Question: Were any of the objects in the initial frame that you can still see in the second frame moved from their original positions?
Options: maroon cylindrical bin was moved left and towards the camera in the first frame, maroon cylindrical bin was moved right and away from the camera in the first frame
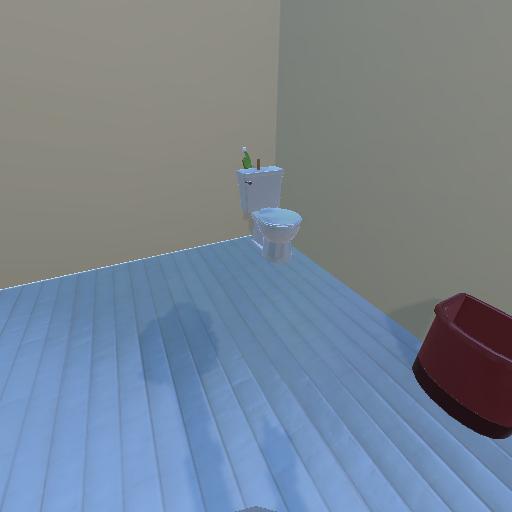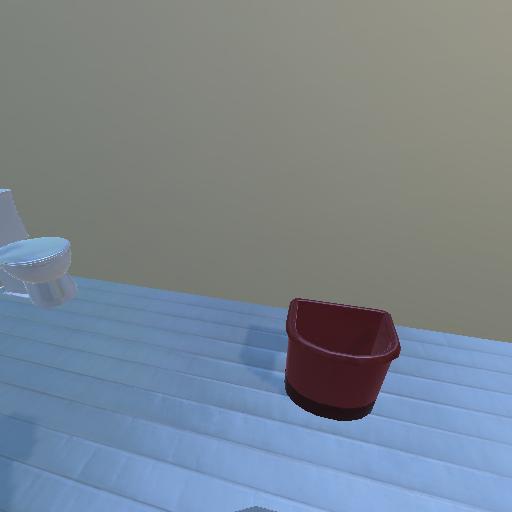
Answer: maroon cylindrical bin was moved left and towards the camera in the first frame